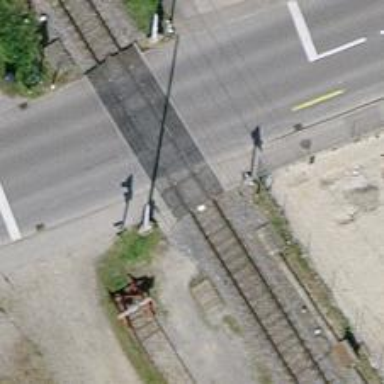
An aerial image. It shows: Double-half barrier at railway crossing.